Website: home-depot
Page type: account-dashboard
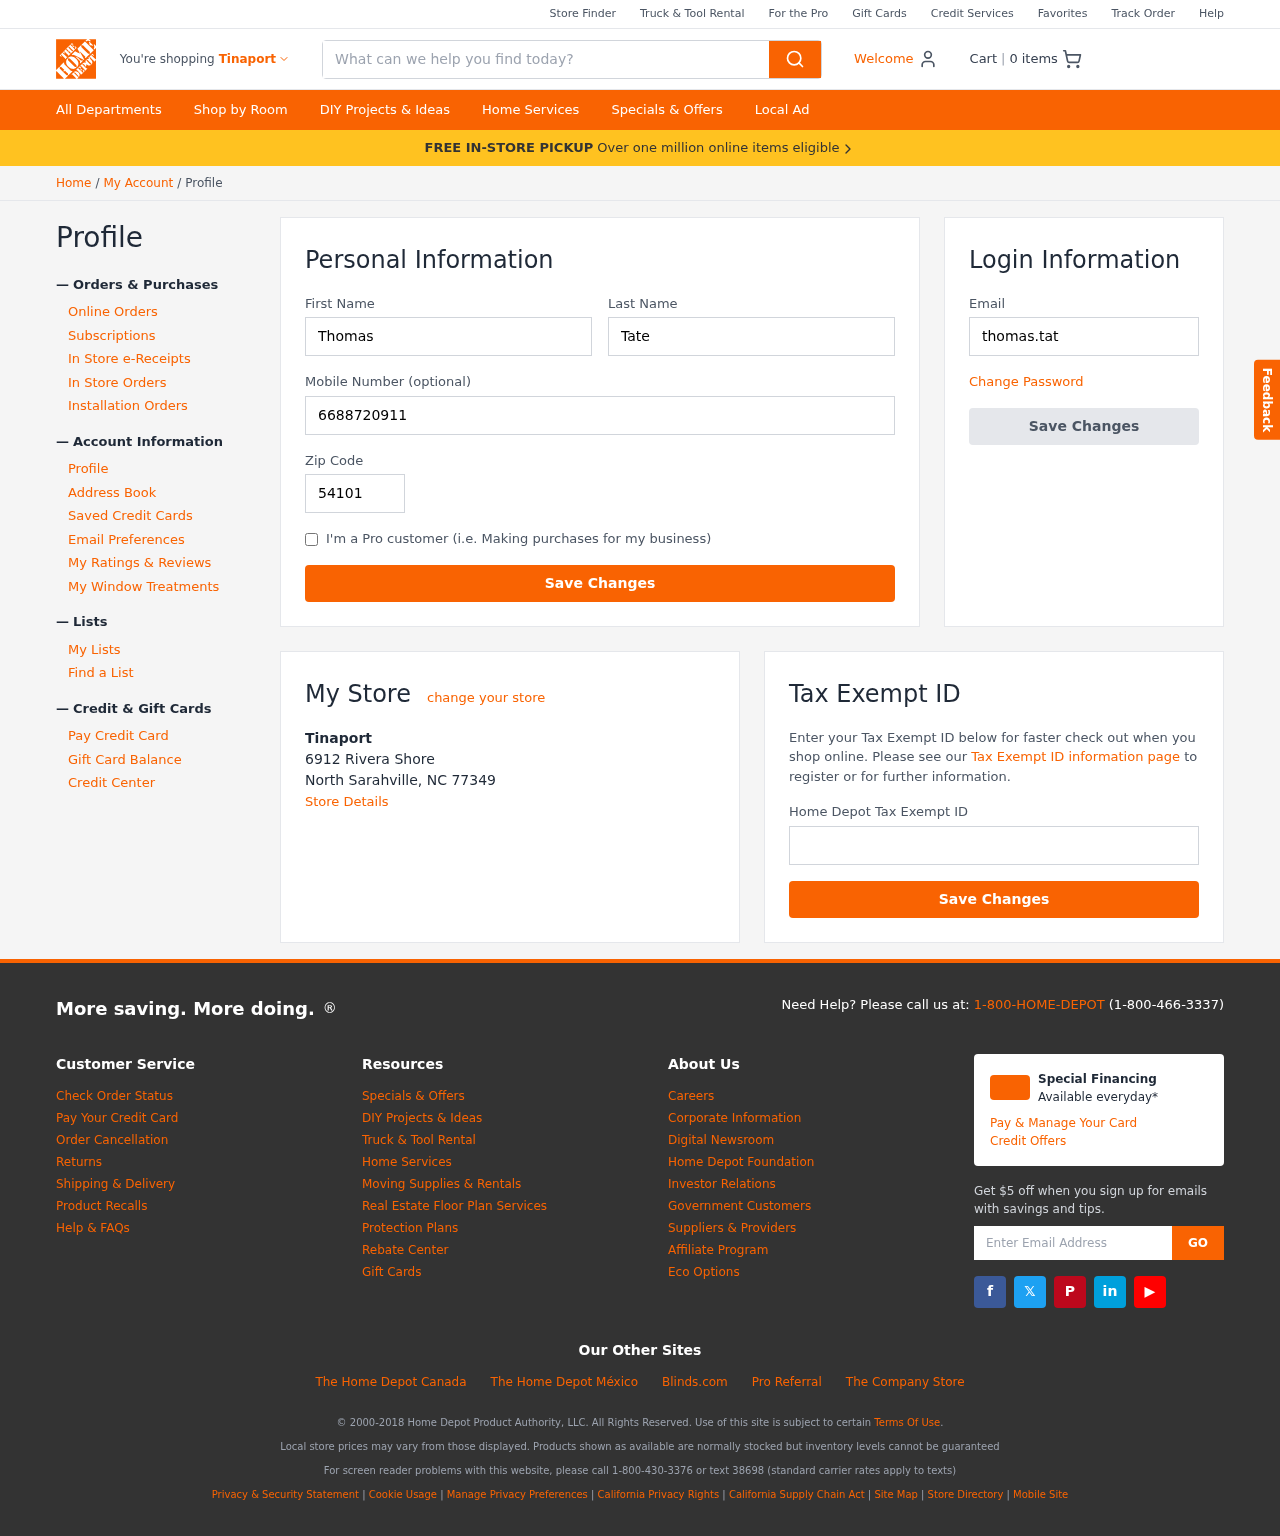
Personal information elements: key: PII_CITY
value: Tinaport
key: PII_EMAIL
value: thomas.tate@yahoo.com
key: PII_FIRSTNAME
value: Thomas
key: PII_LASTNAME
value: Tate
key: PII_LOCATION1_CITY_STATE_ZIP
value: North Sarahville, NC 77349
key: PII_LOCATION1_NAME
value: Tinaport
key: PII_LOCATION1_STREET
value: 6912 Rivera Shore
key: PII_PHONE
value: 6688720911
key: PII_POSTCODE
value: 54101
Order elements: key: ORDER_NUM_ITEMS
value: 0
Search elements: key: HEADER_SEARCH
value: What can we help you find today?